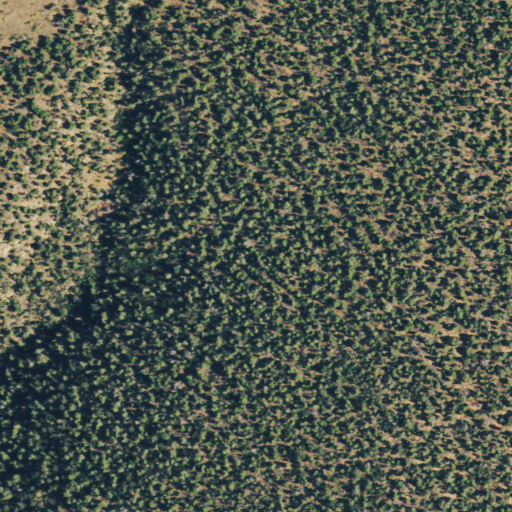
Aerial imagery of mountain in Colorado named Park Mesa containing evergreen forest, shrub, and grassland